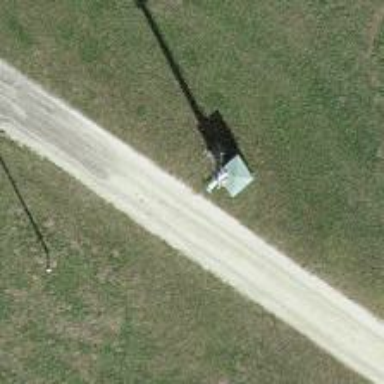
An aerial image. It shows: Distribution transformer on power pole.